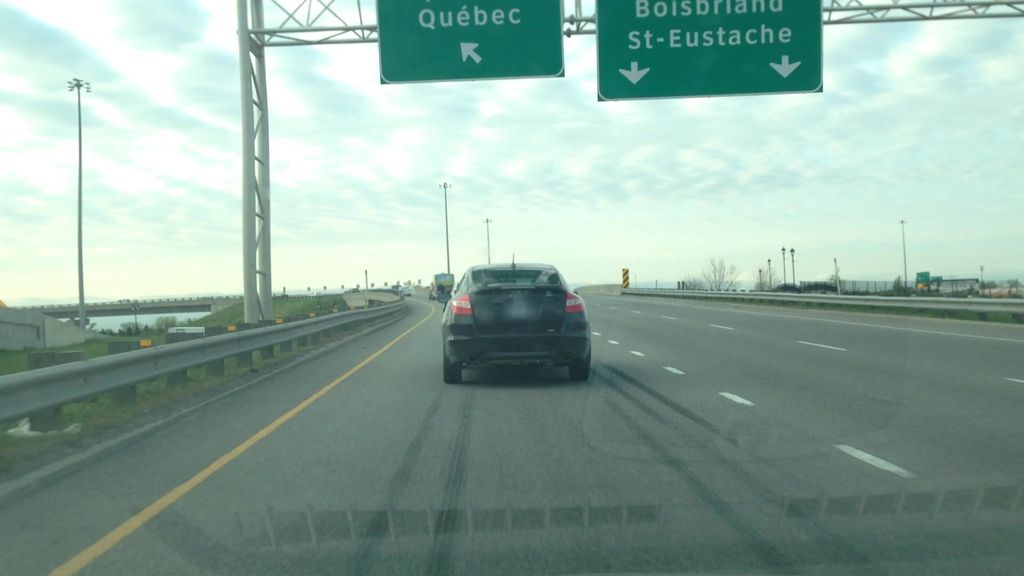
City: montreal